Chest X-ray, PA view. Patient: 32 years old, sex M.
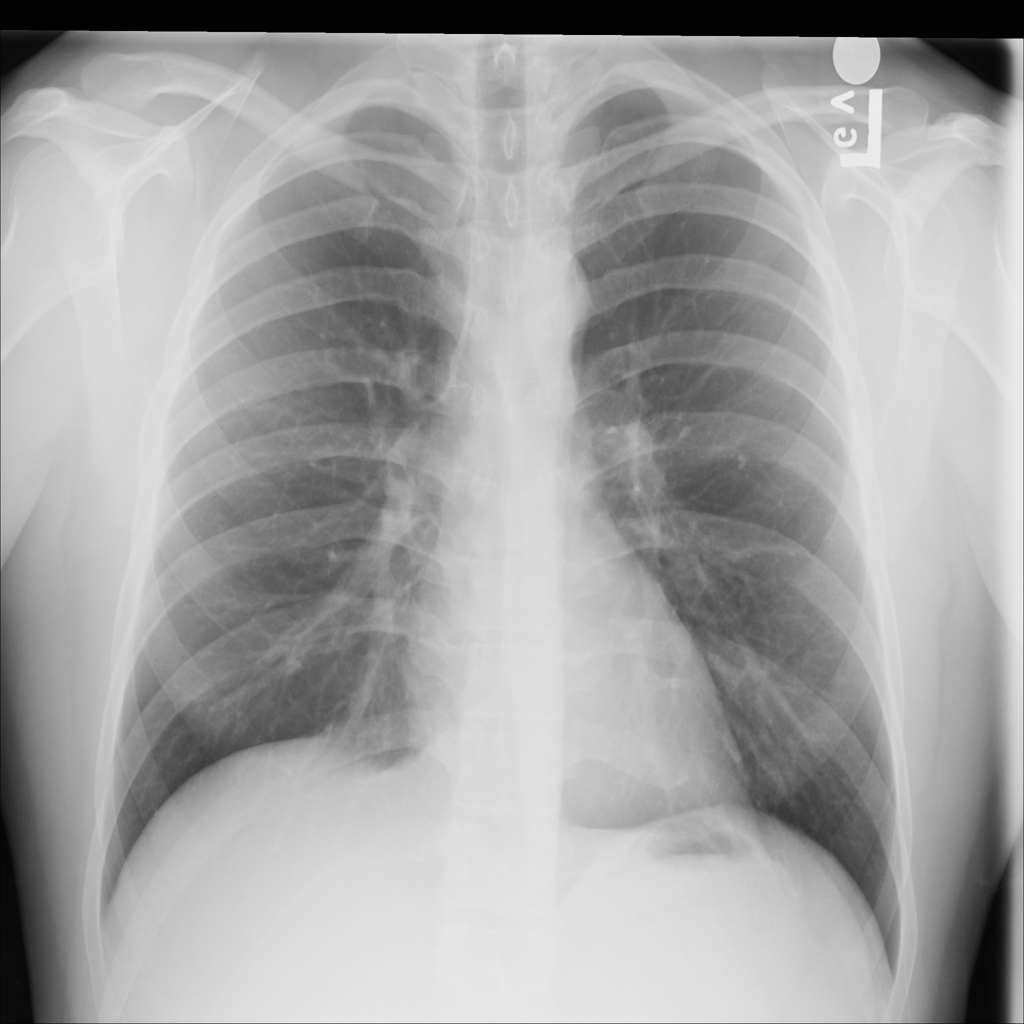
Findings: No Finding